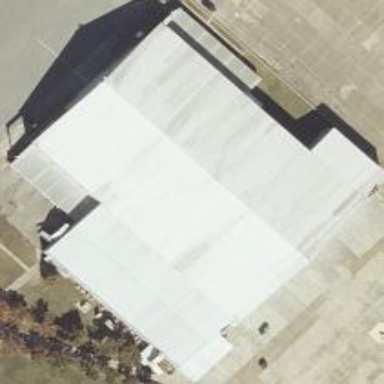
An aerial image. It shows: Hangar building located at airport.